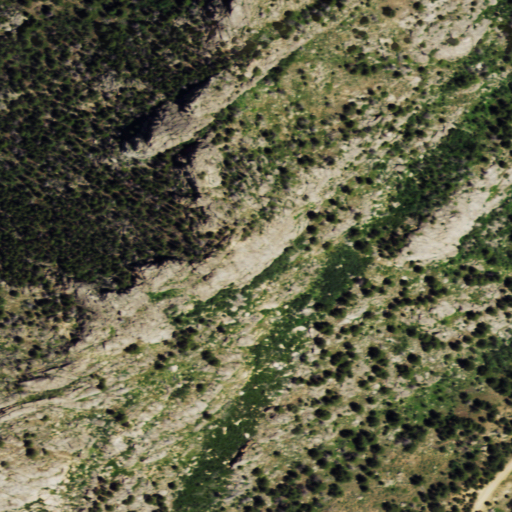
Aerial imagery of mountain in Wyoming named Jaybird Peak containing evergreen forest, shrub, and grassland